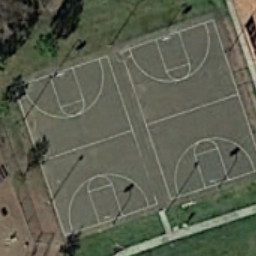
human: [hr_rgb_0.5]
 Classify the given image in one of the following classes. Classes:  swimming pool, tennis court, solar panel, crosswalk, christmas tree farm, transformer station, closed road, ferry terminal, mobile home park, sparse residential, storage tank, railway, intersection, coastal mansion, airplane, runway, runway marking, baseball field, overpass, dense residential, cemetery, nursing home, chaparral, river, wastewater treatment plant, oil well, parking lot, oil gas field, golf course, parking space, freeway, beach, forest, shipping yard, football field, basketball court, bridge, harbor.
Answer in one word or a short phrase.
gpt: basketball court